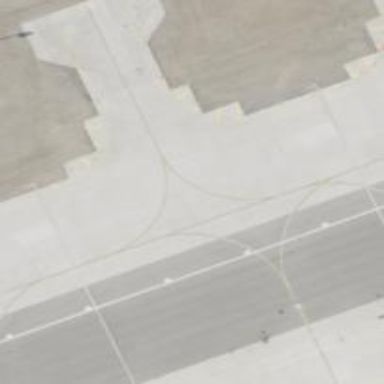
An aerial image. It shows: Image of taxiway at airport.